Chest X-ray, AP view. Patient: 26 years old, sex M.
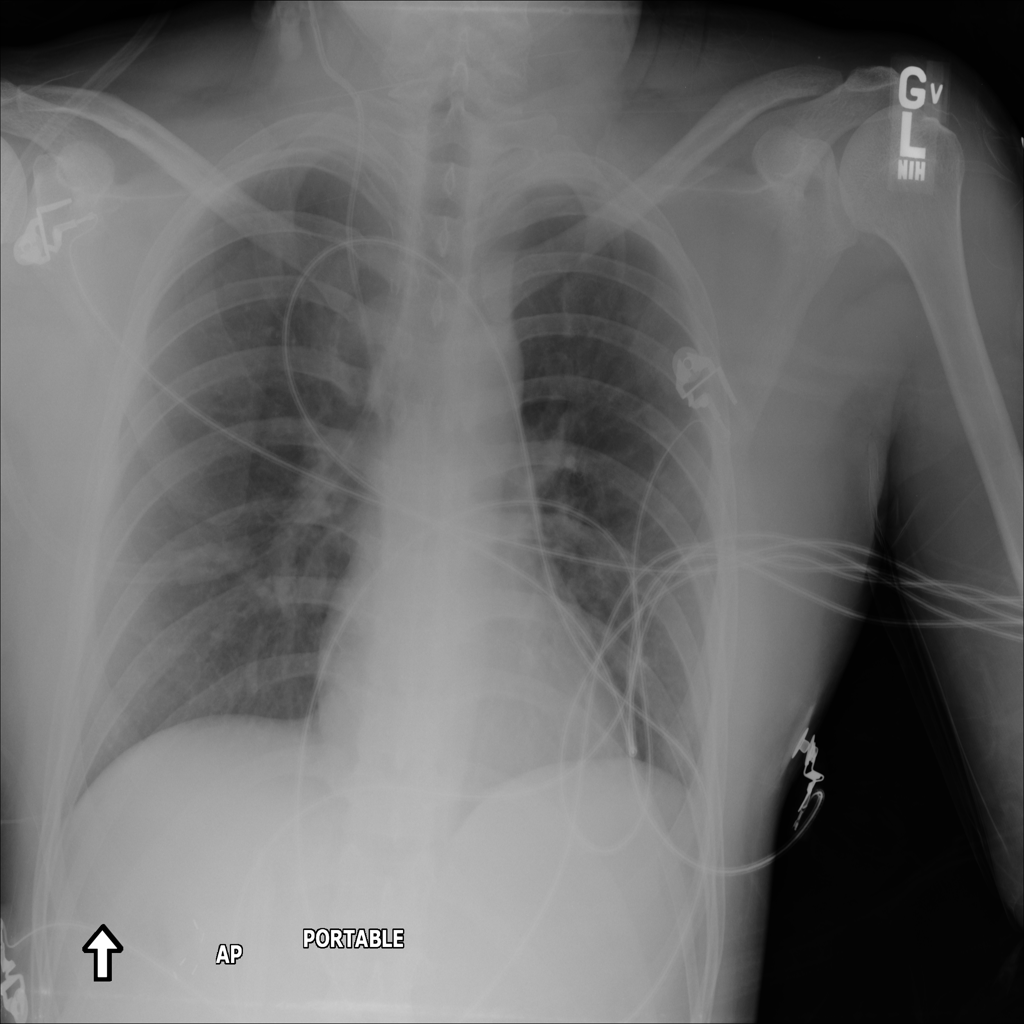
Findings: No Finding